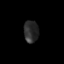
Tissue: skin
Cell type: Epithelial cells
Senescence score: 0.274
Nuclear area (px): 312
Mean DAPI intensity: 44.571